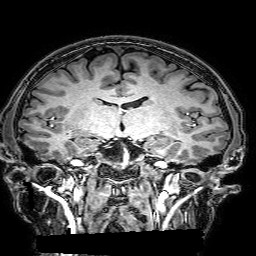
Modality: T1w
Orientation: sagittal
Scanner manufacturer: philips
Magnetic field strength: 3 T
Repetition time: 0.0096 s
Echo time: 0.0046 s